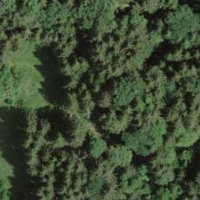
EUNIS habitat code: 43
Species observed at this site:
Narcissus poeticus